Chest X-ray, AP view. Patient: 48 years old, sex M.
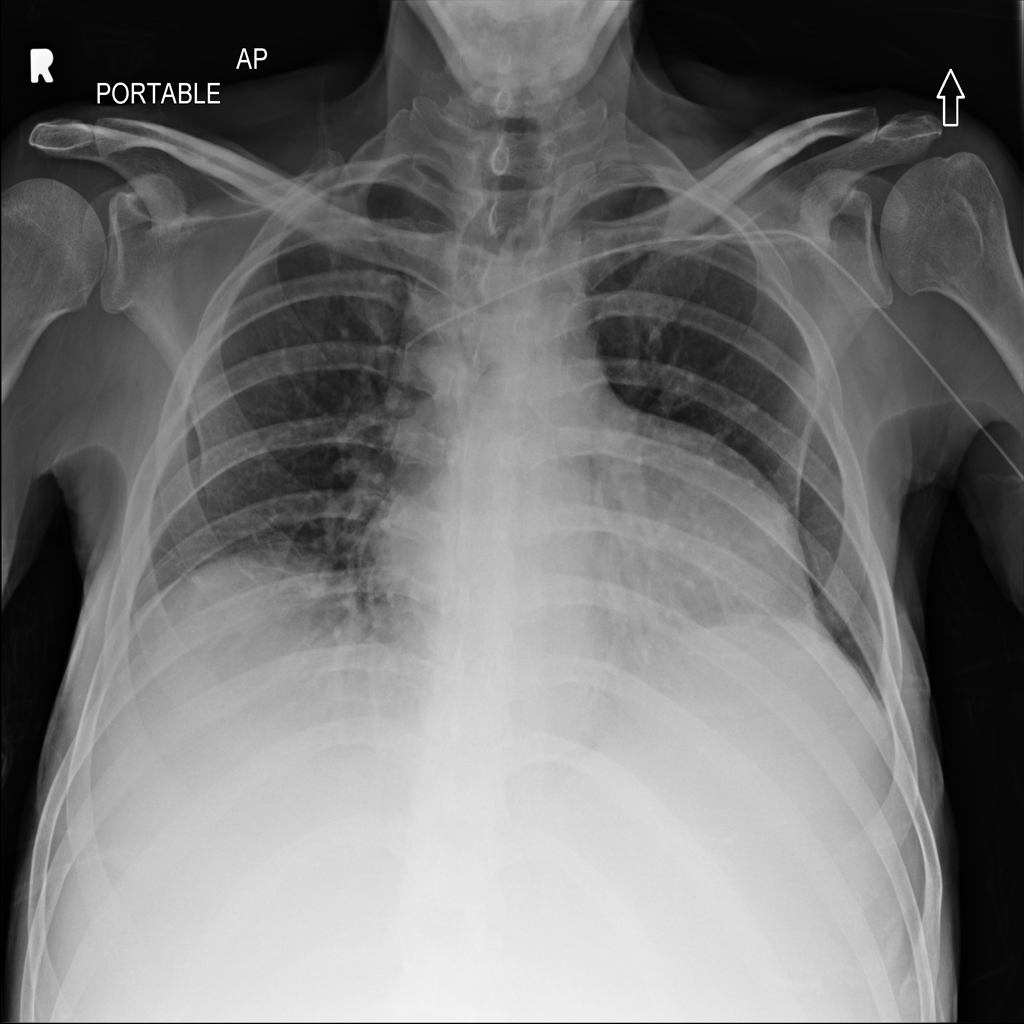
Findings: No Finding